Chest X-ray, AP view. Patient: 42 years old, sex M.
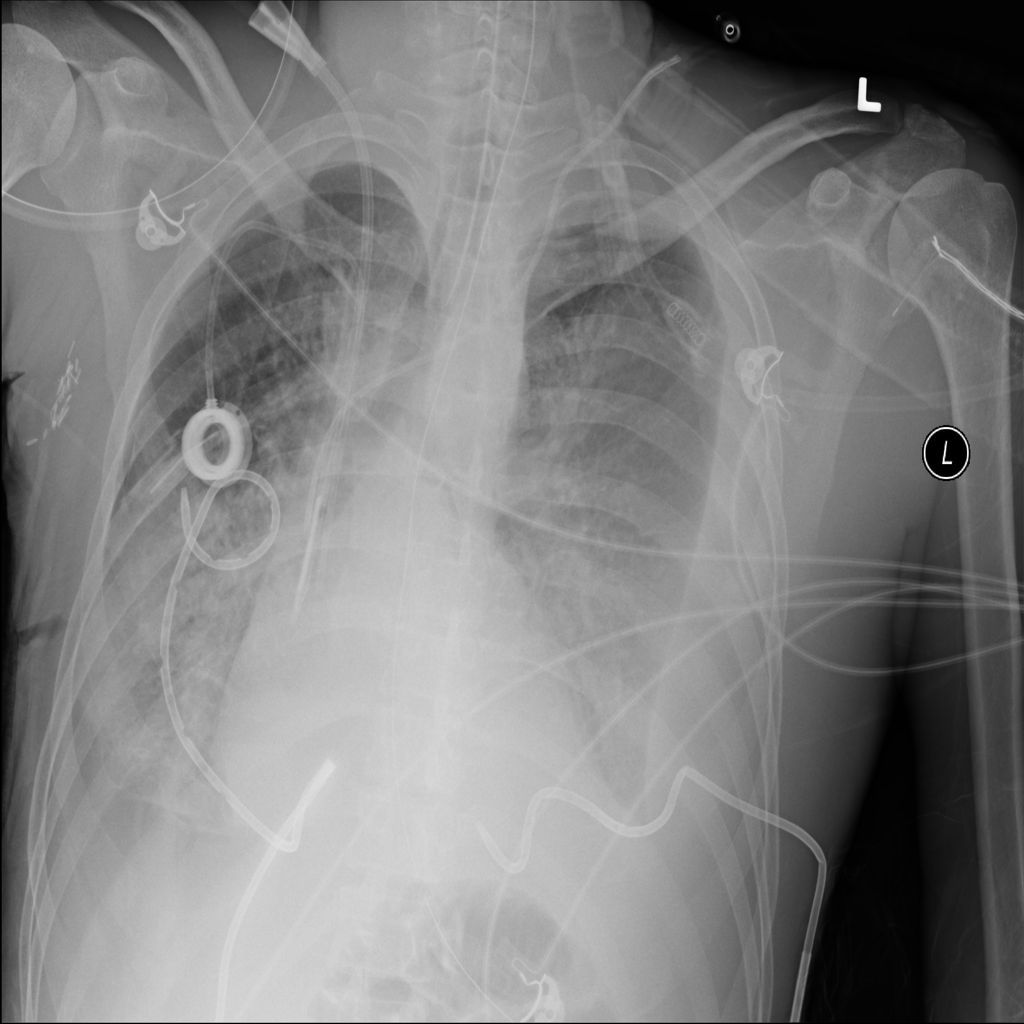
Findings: Effusion, Pneumothorax